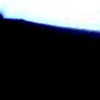
Label: space